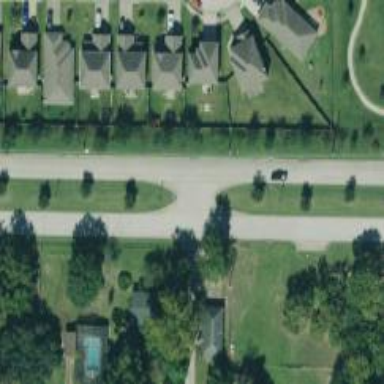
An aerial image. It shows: Secondary link road.